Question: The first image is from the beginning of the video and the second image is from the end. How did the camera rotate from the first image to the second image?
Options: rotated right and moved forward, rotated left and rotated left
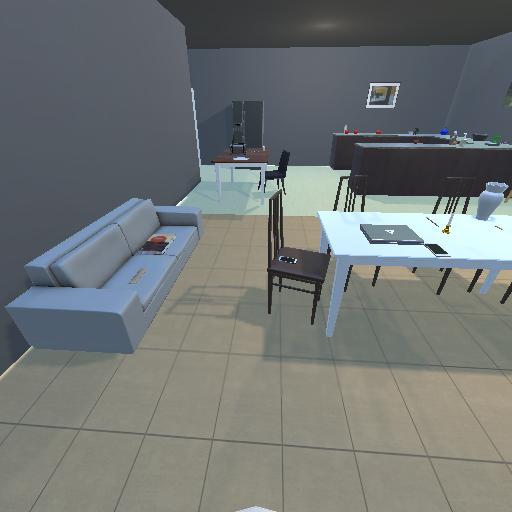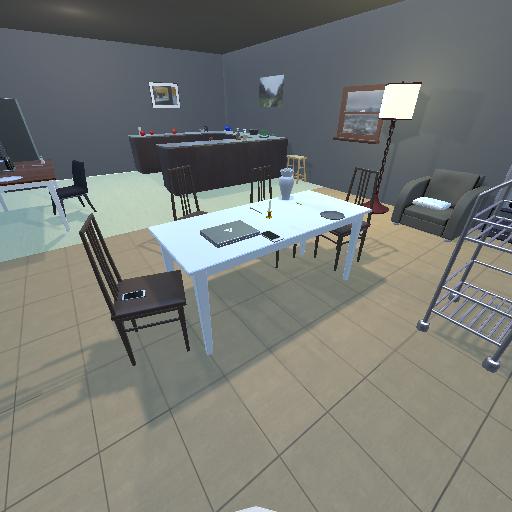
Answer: rotated right and moved forward